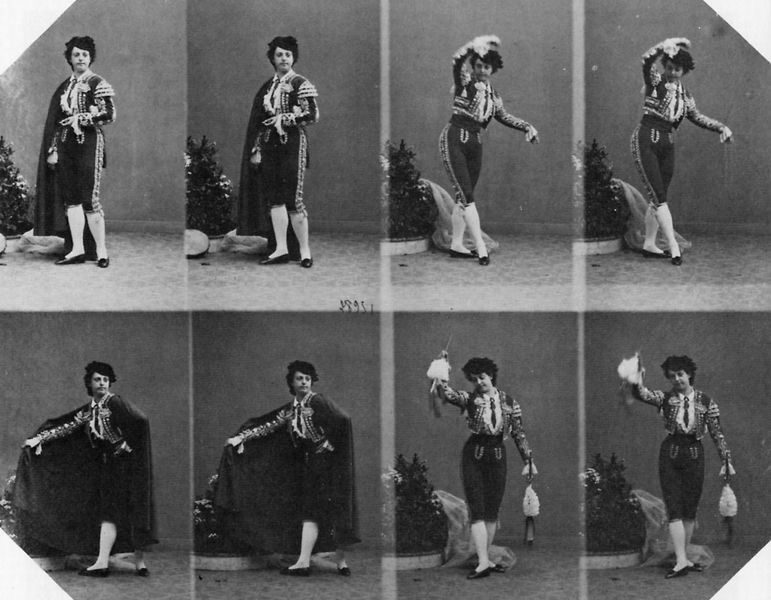
Titel: Ungeschnittenes Blatt mit acht Ansichten von Henriette Schlosser
Künstler: Andrè Adolphe Eugené Disdéri
Standort: New York
Institution: Sammlung "International Museum of Photography"
Schlagwörter: baum, dunkel, hand, mann, schatten, umhang, vogel, weiß, menschen, sand, bewegung, frau, frisur, grau, hell, hintergrund, hut, licht, männer, schwarz, rot, tier, tuch, tanz, anzug, hose, mütze, wand, arm, arme, kleidung, mensch, bild, gesten, hände, strauch, busch, boden, haare, kostüm, mantel, pose, spitzen, person, pflanze, tänzerin, locken, beine, kopfbedeckung, spanien, taille, bein, bilder, fotos, ecke, man, ballett, schuhe, studie, hof, figuren, kaiser, frack, verkleidung, draussen, krawatte, socken, strumpf, junge, rüsche, rüschen, wade, collage, foto, fotografie, photographie, posen, fussboden, strümpfe, schwarz weiss, pflasterstein, schwert, säbel, uniform, reihe, degen, gestik, schuh, photo, studien, tracht, ecken, taschentuch, serie, stierkampf, film, kniestrümpfe, fotographie, stier, abfolge, schwar, acht, tradition, reihenfolge, mexiko, auflösung, bewegungsstudie, folge, torero, handbewegung, spanier, fotografien, nichts, fotoserie, matador, stierkämpfer, torrero, bewegungsablauf, muybridge, stereo, en garde, bilderserie, photographien, acht bilder, bewegunsstudie, bildreihenfolge, fotographien, handbewegungen, torera, fotoreihe, fotografieserie, 1895, bandillos